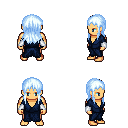
a pixel art fantasy rpg character, male body template, human, tanned skin, blue robe, red pants, white cyan unkempt hairstyle, white cloth bracers, four views (front, back, left, right), 2x2 character sprite sheet, small pixel art, hard edges, no anti-aliasing